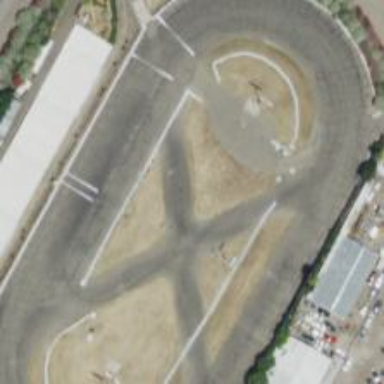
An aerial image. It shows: Motor sport raceway.